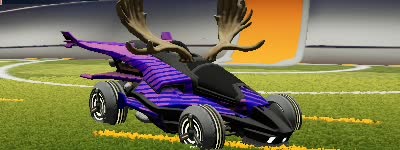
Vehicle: aftershock